Field crop: maize
Growth stage: 2
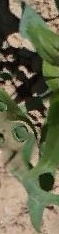
Species: maize